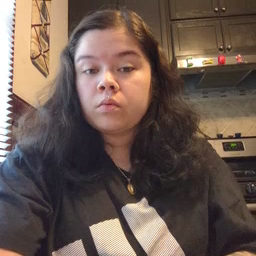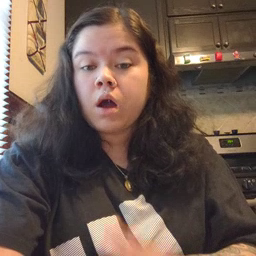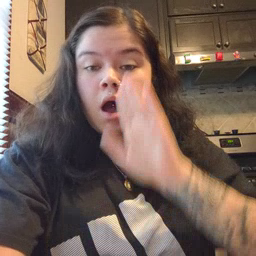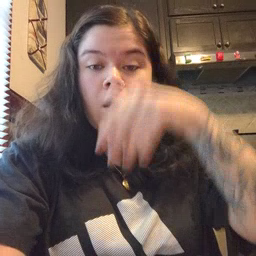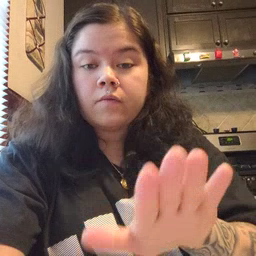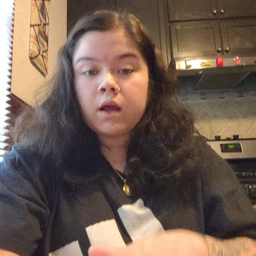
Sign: elephant